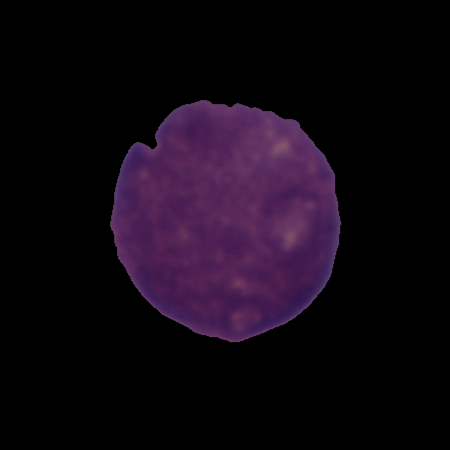
Label: cancer